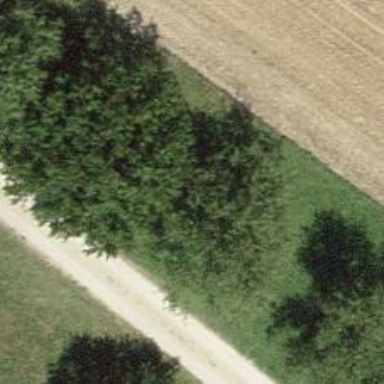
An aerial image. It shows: Mixed-leaf deciduous tree in its natural environment.